Interaction volume radius: 5 \u00c5
Interaction volume height: 45 \u00c5
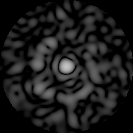
Disorder parameter: 0.8326